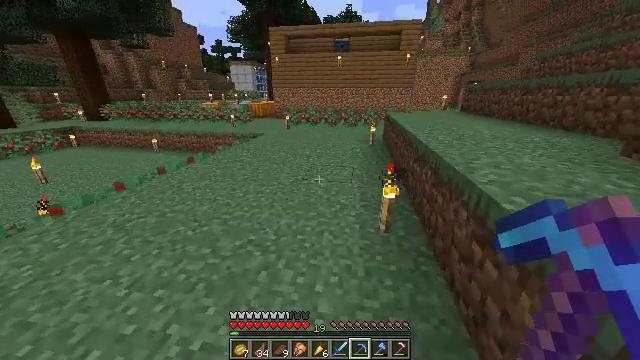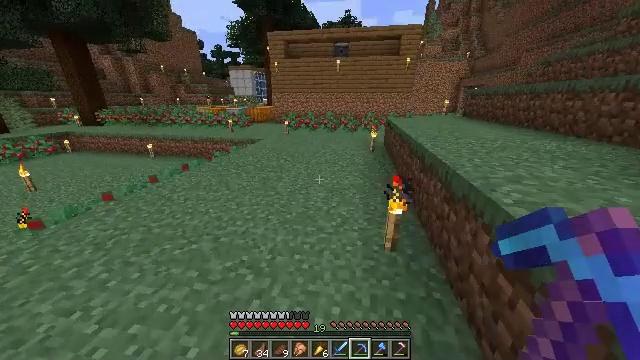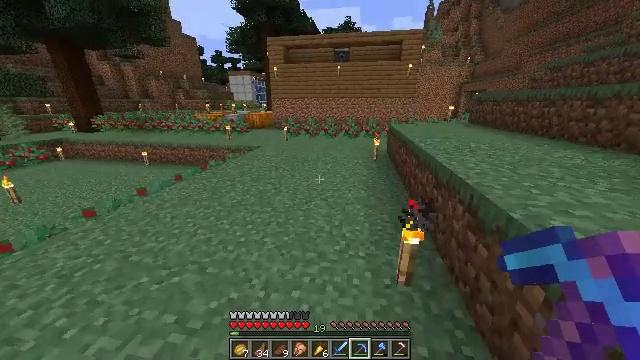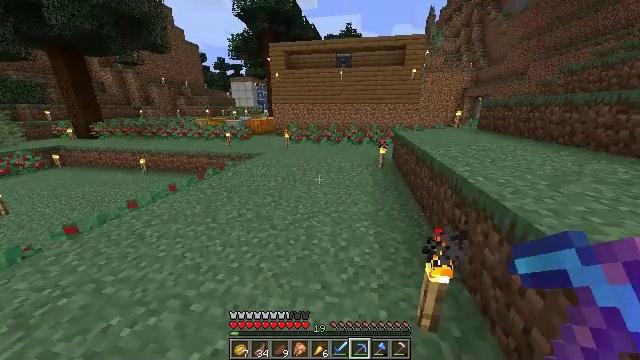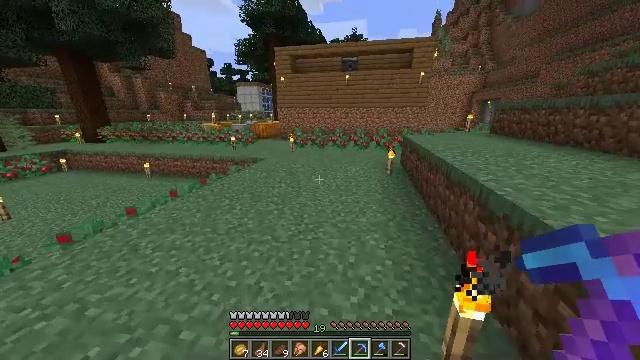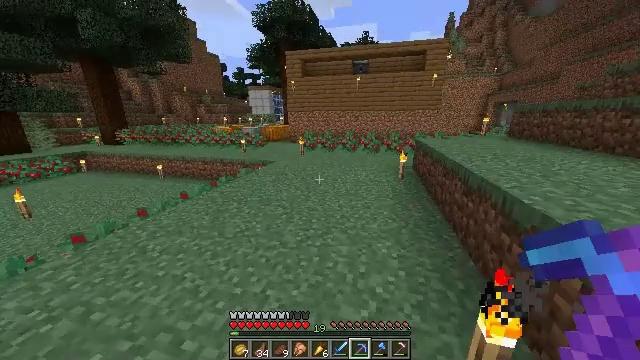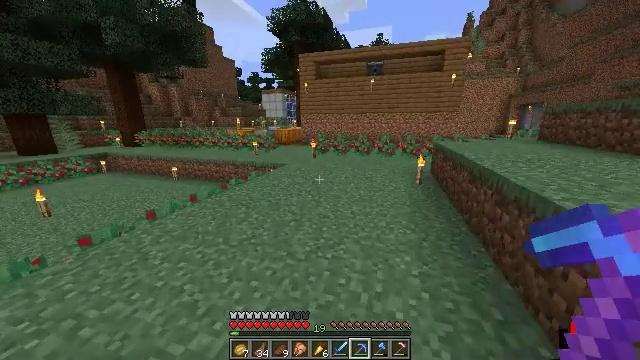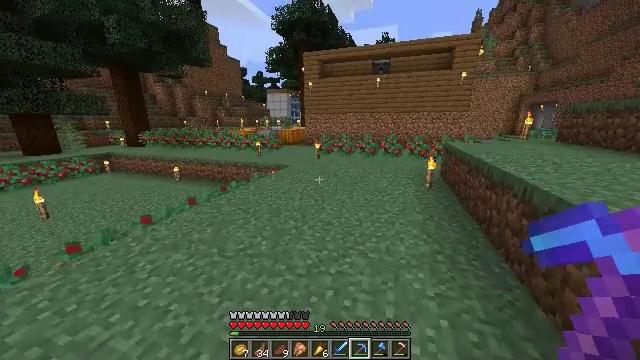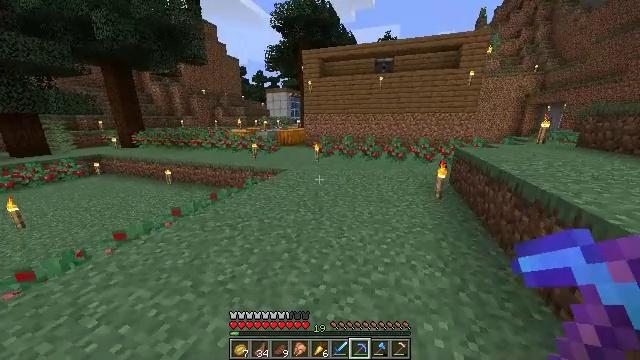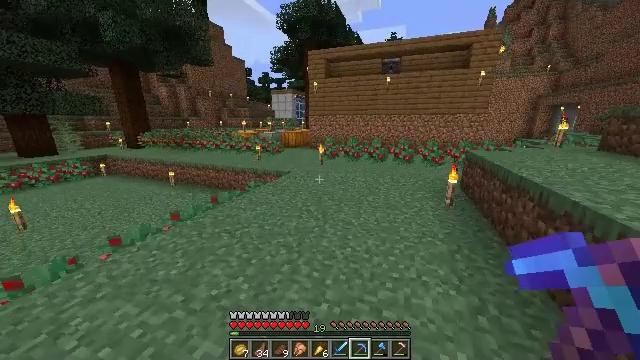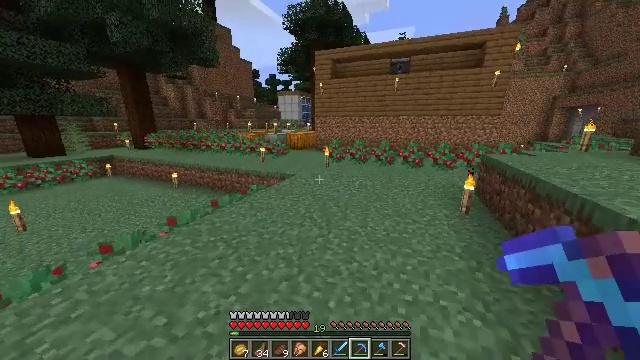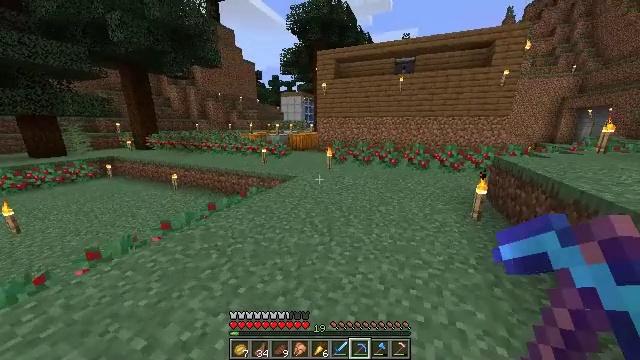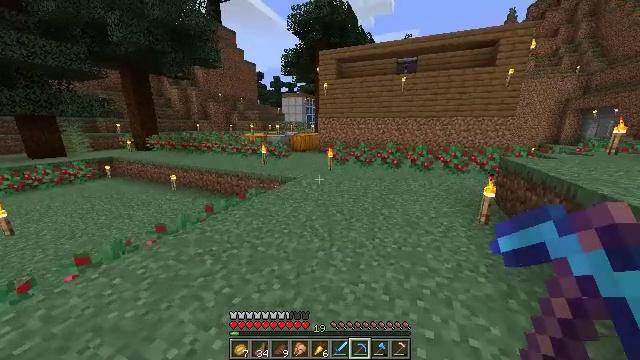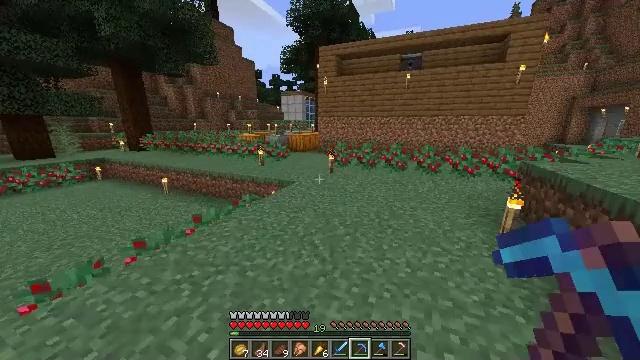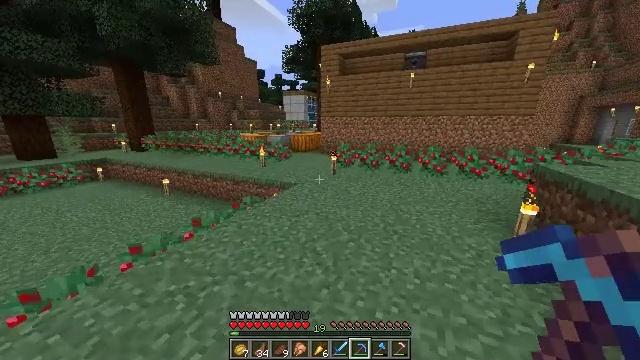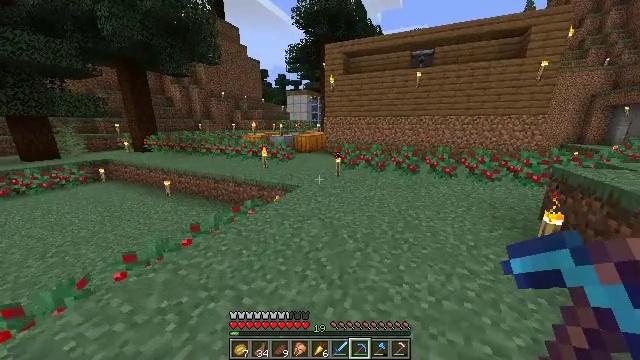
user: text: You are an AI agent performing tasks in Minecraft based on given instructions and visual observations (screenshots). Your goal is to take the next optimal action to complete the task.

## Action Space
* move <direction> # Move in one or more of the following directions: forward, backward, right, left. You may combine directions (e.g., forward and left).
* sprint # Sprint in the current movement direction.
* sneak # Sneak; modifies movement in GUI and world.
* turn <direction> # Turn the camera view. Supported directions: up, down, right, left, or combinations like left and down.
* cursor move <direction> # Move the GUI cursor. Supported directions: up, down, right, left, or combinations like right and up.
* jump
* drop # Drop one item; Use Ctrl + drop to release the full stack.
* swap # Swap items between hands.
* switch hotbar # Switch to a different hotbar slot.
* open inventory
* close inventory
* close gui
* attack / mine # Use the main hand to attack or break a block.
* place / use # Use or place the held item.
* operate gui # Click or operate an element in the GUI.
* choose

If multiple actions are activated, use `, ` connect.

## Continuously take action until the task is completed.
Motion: motion action
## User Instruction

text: Harvest wheat from the field.
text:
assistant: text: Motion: move forward, turn up
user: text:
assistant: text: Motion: move forward, turn up
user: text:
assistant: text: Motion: move forward, turn up
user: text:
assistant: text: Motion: move forward, turn left
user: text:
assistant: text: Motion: move forward, turn left
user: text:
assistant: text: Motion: move forward, turn left
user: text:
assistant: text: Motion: move forward, turn left
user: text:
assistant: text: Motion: move forward
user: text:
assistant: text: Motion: move forward, turn left
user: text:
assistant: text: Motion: move forward, turn left
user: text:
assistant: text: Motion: move forward, sprint
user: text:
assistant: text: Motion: move forward, sprint
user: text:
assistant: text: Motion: move forward, sprint
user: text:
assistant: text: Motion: move forward, sprint
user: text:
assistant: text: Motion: move forward
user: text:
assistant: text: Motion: move forward
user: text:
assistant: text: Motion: move forward
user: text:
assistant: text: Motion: move forward
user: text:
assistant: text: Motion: move forward
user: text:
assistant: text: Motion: move forward
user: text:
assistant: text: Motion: move forward
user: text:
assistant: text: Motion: move forward
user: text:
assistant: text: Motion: move forward, sprint
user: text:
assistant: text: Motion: move forward, sprint
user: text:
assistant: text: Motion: move forward, sprint, turn left
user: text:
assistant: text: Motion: move forward, sprint
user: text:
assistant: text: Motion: move forward
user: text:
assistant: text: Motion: move forward
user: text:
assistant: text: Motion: move forward
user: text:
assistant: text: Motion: move forward